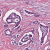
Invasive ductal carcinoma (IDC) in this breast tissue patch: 1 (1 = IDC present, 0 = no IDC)